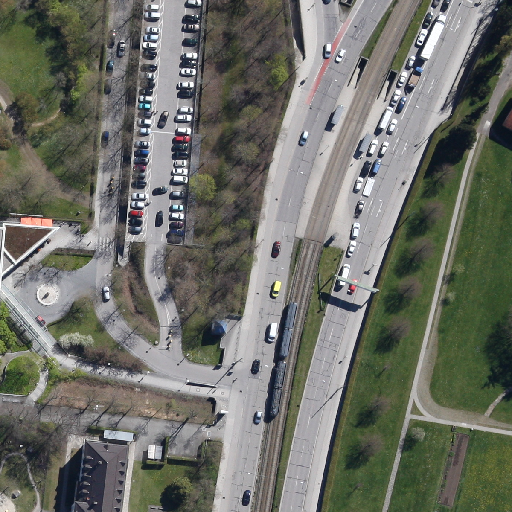
Referring expression: long truck